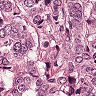
Metastatic tissue present: yes